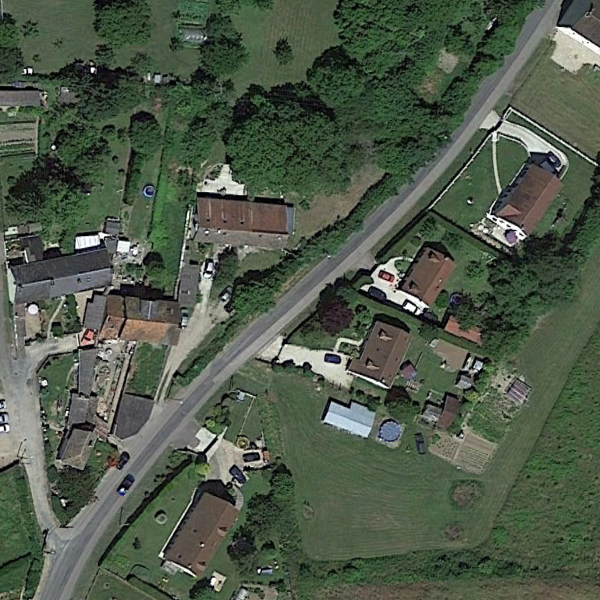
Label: MediumResidential